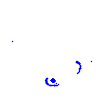
Particle: kaon